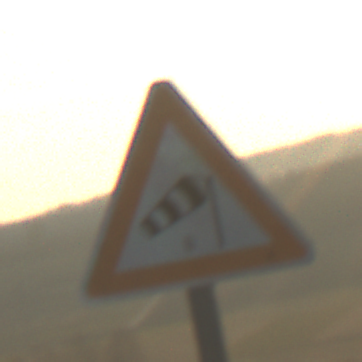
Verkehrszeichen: SeitenwindVonRechts
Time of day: SunriseSunset
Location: Outdoor (Nature)
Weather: PartlyCloudy
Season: NotSpecified
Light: Natural